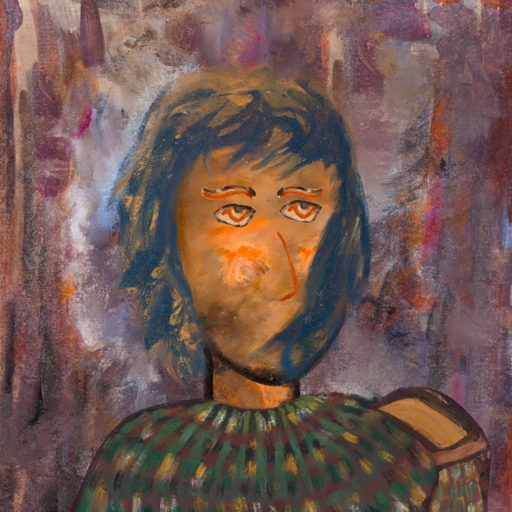
Background: Hypocrite, Head And Neck Side: Gypsy_Queen, Face Side: Experience, Bust: After_Raid, Hair Side: In_The_Sun, Head Accessory: Blank, Second Necklace: Blank, Necklace: Blank, Baby: Blank